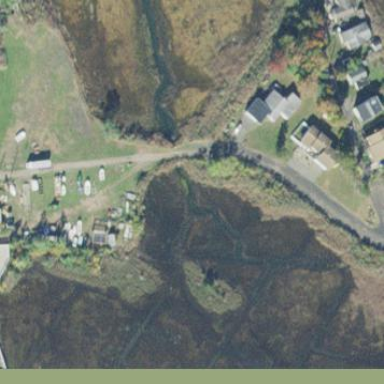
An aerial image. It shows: Saltmarsh wetland with tidal influence.